Interaction volume radius: 5 \u00c5
Interaction volume height: 25 \u00c5
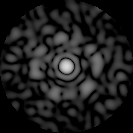
Disorder parameter: 0.8377